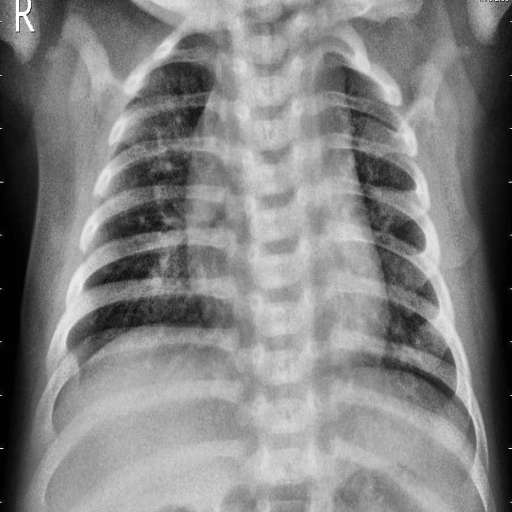
Finding: PNEUMONIA